Interaction volume radius: 10 \u00c5
Interaction volume height: 20 \u00c5
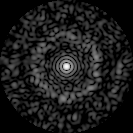
Disorder parameter: 0.8446